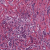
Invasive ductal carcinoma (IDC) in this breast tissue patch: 1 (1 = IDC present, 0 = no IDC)